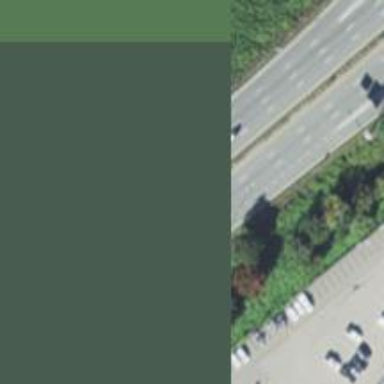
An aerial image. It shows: Asphalt motorway.